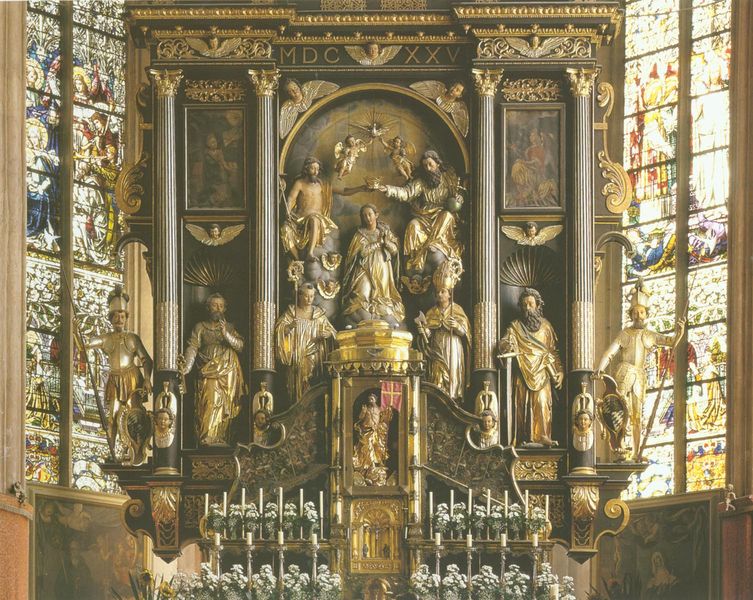
Titel: Marienkrönungsaltar
Künstler: Salzburger Meister
Standort: Mondsee, Klosterkirche (ehemalige) (EU - AUT - Salzkammergut)
Schlagwörter: gott, fenster, schwarz, säule, säulen, barock, kirche, gold, engel, bischof, kerzen, altar, heiligenschein, nimbus, jesus, krönung, heilige, putten, maria, dreifaltigkeit, marienkrönung, katholisch, dreieinigkeit, trinität, altat, faltar, säuler#, altar holzschnitzerei, holzschnitzerei altar